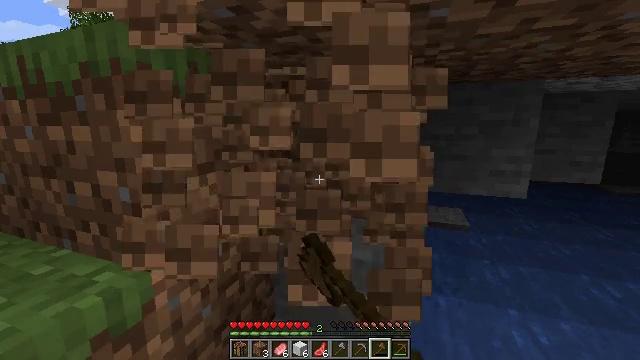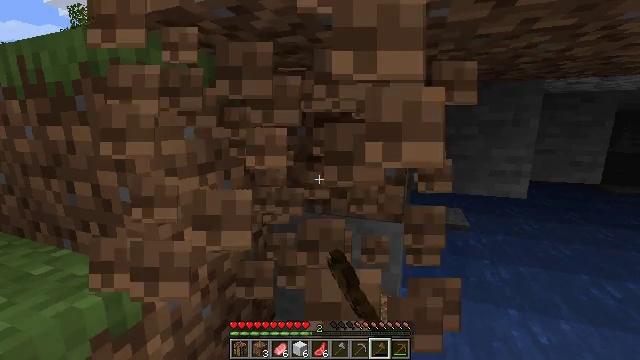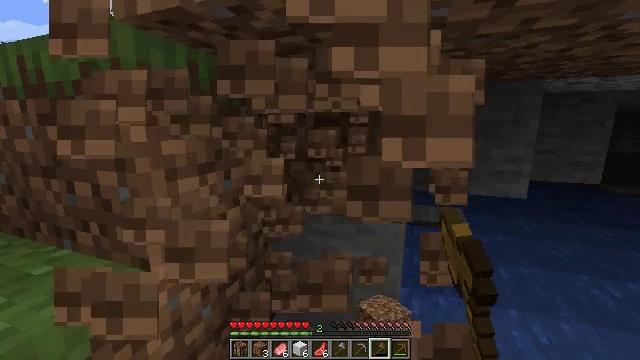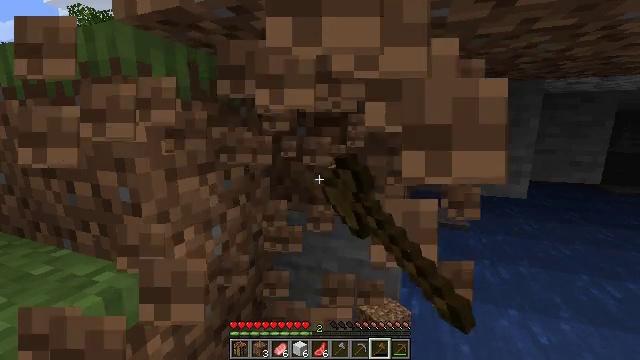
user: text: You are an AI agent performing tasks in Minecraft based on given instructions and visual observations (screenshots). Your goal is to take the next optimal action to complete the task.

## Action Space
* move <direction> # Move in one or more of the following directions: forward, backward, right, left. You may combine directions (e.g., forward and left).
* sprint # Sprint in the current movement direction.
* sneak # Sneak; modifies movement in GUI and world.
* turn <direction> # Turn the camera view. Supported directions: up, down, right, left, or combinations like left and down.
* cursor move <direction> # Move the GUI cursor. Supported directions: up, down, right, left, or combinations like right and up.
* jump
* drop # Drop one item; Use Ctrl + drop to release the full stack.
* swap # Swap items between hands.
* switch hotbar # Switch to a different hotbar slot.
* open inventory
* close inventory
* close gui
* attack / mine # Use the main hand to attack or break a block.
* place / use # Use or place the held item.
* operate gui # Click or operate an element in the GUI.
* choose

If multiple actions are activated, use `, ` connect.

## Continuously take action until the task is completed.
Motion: motion action
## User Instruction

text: Gather dirt.
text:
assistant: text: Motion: attack / mine
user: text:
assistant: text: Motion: attack / mine
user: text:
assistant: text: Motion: attack / mine
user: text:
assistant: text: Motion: attack / mine